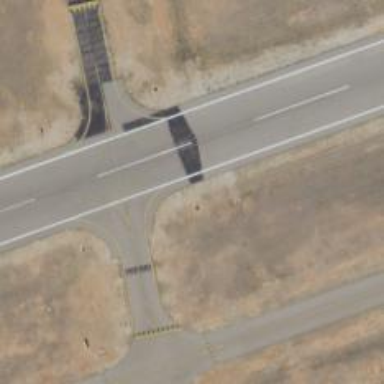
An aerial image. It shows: Runway surface made of asphalt at airport.